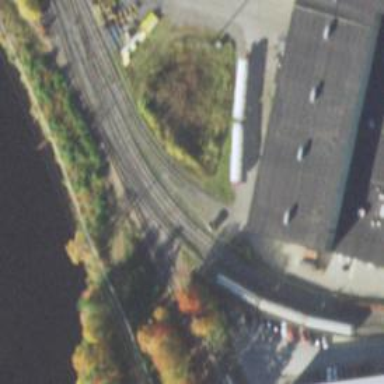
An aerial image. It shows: Rail spur service.